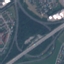
Land use / land cover class: Highway